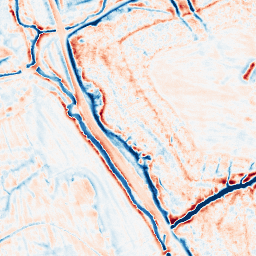
Category: edge_preserving
Decomposition family: bilateral
Decomposition parameters: d: 15
sigma_color: 150
sigma_space: 150
Upsampling method: cubic_catmull_rom
Upsampling parameters: scale: 4
Upsampling scale: 4